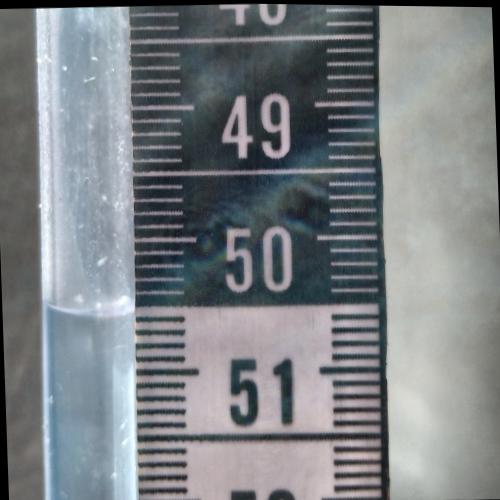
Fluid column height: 50.5 cm